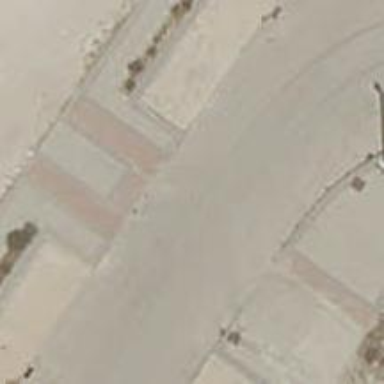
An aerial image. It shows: Uncontrolled zebra crossing on the road.